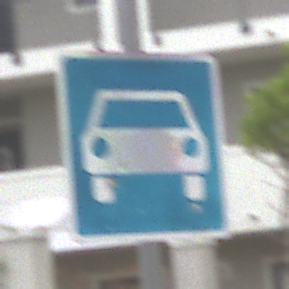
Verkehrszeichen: Kraftfahrstrasse
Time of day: Midday
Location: Outdoor (Urban)
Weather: Overcast
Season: NotSpecified
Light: Natural